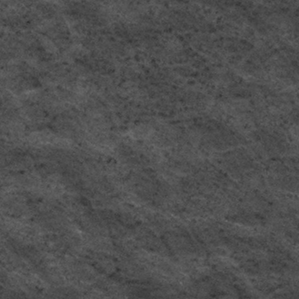
Label: frost